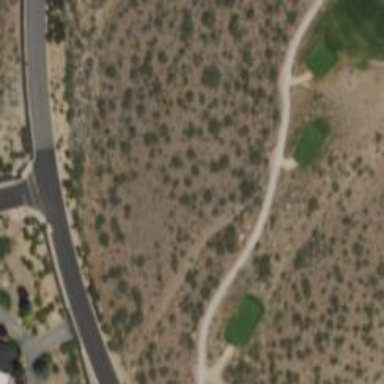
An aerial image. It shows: Service road designated as golf cart path.